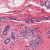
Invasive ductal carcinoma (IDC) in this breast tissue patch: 1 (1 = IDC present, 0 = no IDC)